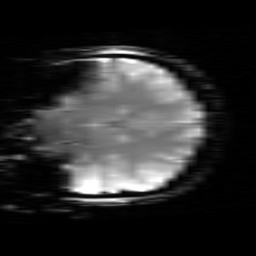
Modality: T2starw
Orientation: coronal
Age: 22
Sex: female
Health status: healthy
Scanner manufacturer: siemens
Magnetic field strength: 3 T
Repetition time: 0.7 s
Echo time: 0.02 s